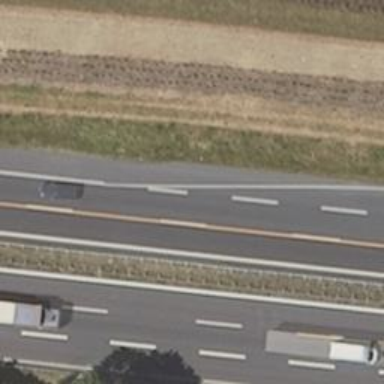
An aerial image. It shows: Asphalt motorway.